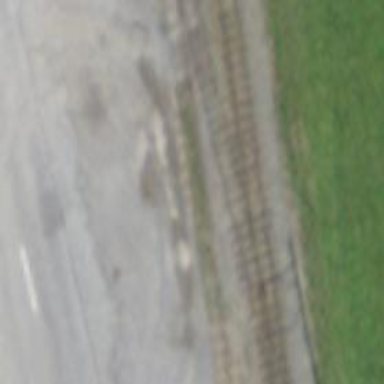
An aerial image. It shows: Single narrow-gauge railway track in service yard.